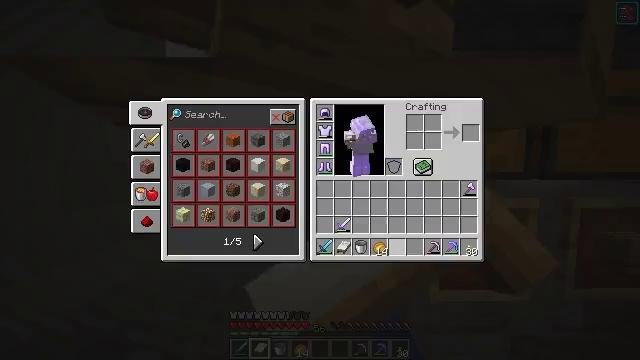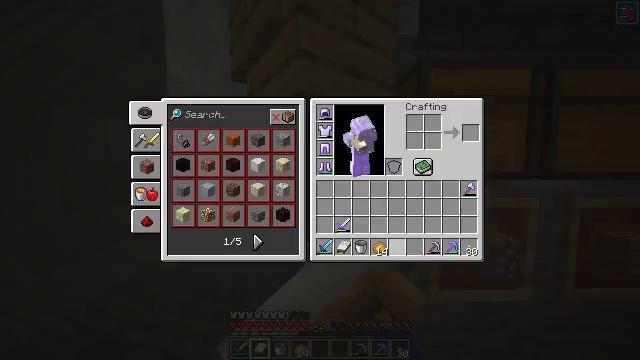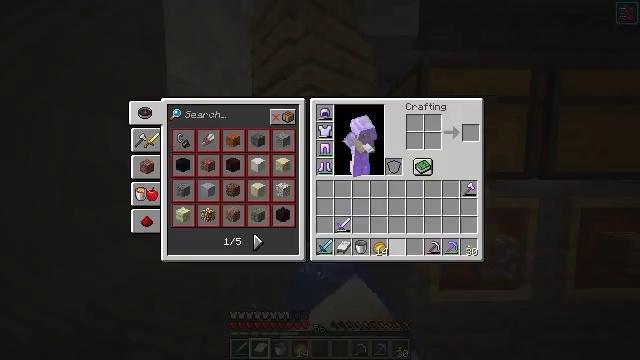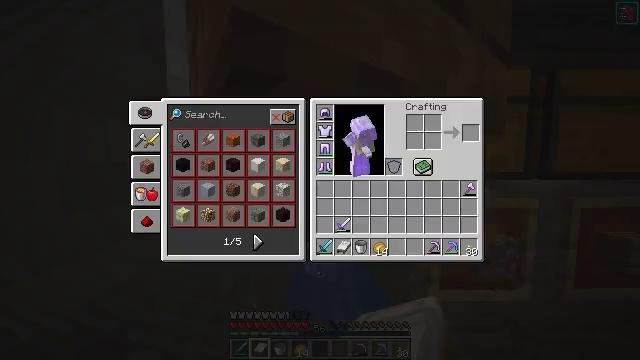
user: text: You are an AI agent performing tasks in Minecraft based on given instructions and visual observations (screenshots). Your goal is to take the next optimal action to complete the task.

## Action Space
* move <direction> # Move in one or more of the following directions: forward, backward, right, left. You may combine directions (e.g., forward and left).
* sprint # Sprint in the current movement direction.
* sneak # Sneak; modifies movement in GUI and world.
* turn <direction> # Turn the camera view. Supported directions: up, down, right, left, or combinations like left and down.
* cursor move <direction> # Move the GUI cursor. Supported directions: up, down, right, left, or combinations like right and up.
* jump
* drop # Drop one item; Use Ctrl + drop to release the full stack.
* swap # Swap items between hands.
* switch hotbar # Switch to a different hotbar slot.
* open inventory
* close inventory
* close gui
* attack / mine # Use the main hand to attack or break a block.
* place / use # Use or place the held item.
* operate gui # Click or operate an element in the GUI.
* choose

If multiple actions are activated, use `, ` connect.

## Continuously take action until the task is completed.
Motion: motion action
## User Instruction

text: Remove jungle stairs from the inventory.
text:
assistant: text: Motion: sprint, drop, open gui
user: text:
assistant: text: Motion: sprint
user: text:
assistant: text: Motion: sprint, cursor move left and up
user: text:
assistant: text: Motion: no_op